Question: If you do this,
'''
http://www.facebook.com/dialog/oauth/?
scope=email,user_birthday&
client_id=123050457758183&
redirect_uri=http://www.example.com/response&
response_type=token&
display=popup
'''
It works but it redirects to facebook URL, however if I load it in a popup, then facebook does not display the page at all. (instead it displays facebook logo see image below

Why does this happen??? how do you display facebook login in a popup window anyways?
(because its not working)
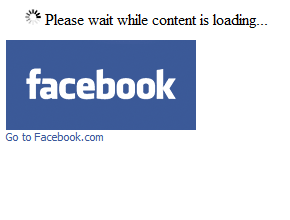
Answer: It works when I navigate to that page. How do you open the popup? Perhaps it gets blocked by a popup blocker..
May I recommend you to look into using FBJS to open the popup? Something like this:
'''
FB.login(function() {
// handle the response
}, { perms: 'email,user_birthday' });
'''